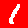
Digit: 1